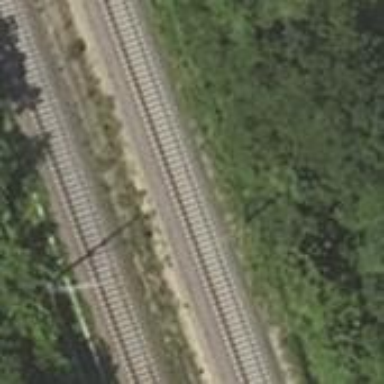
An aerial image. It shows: Bridge with electrified railway tracks featuring contact line.